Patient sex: M
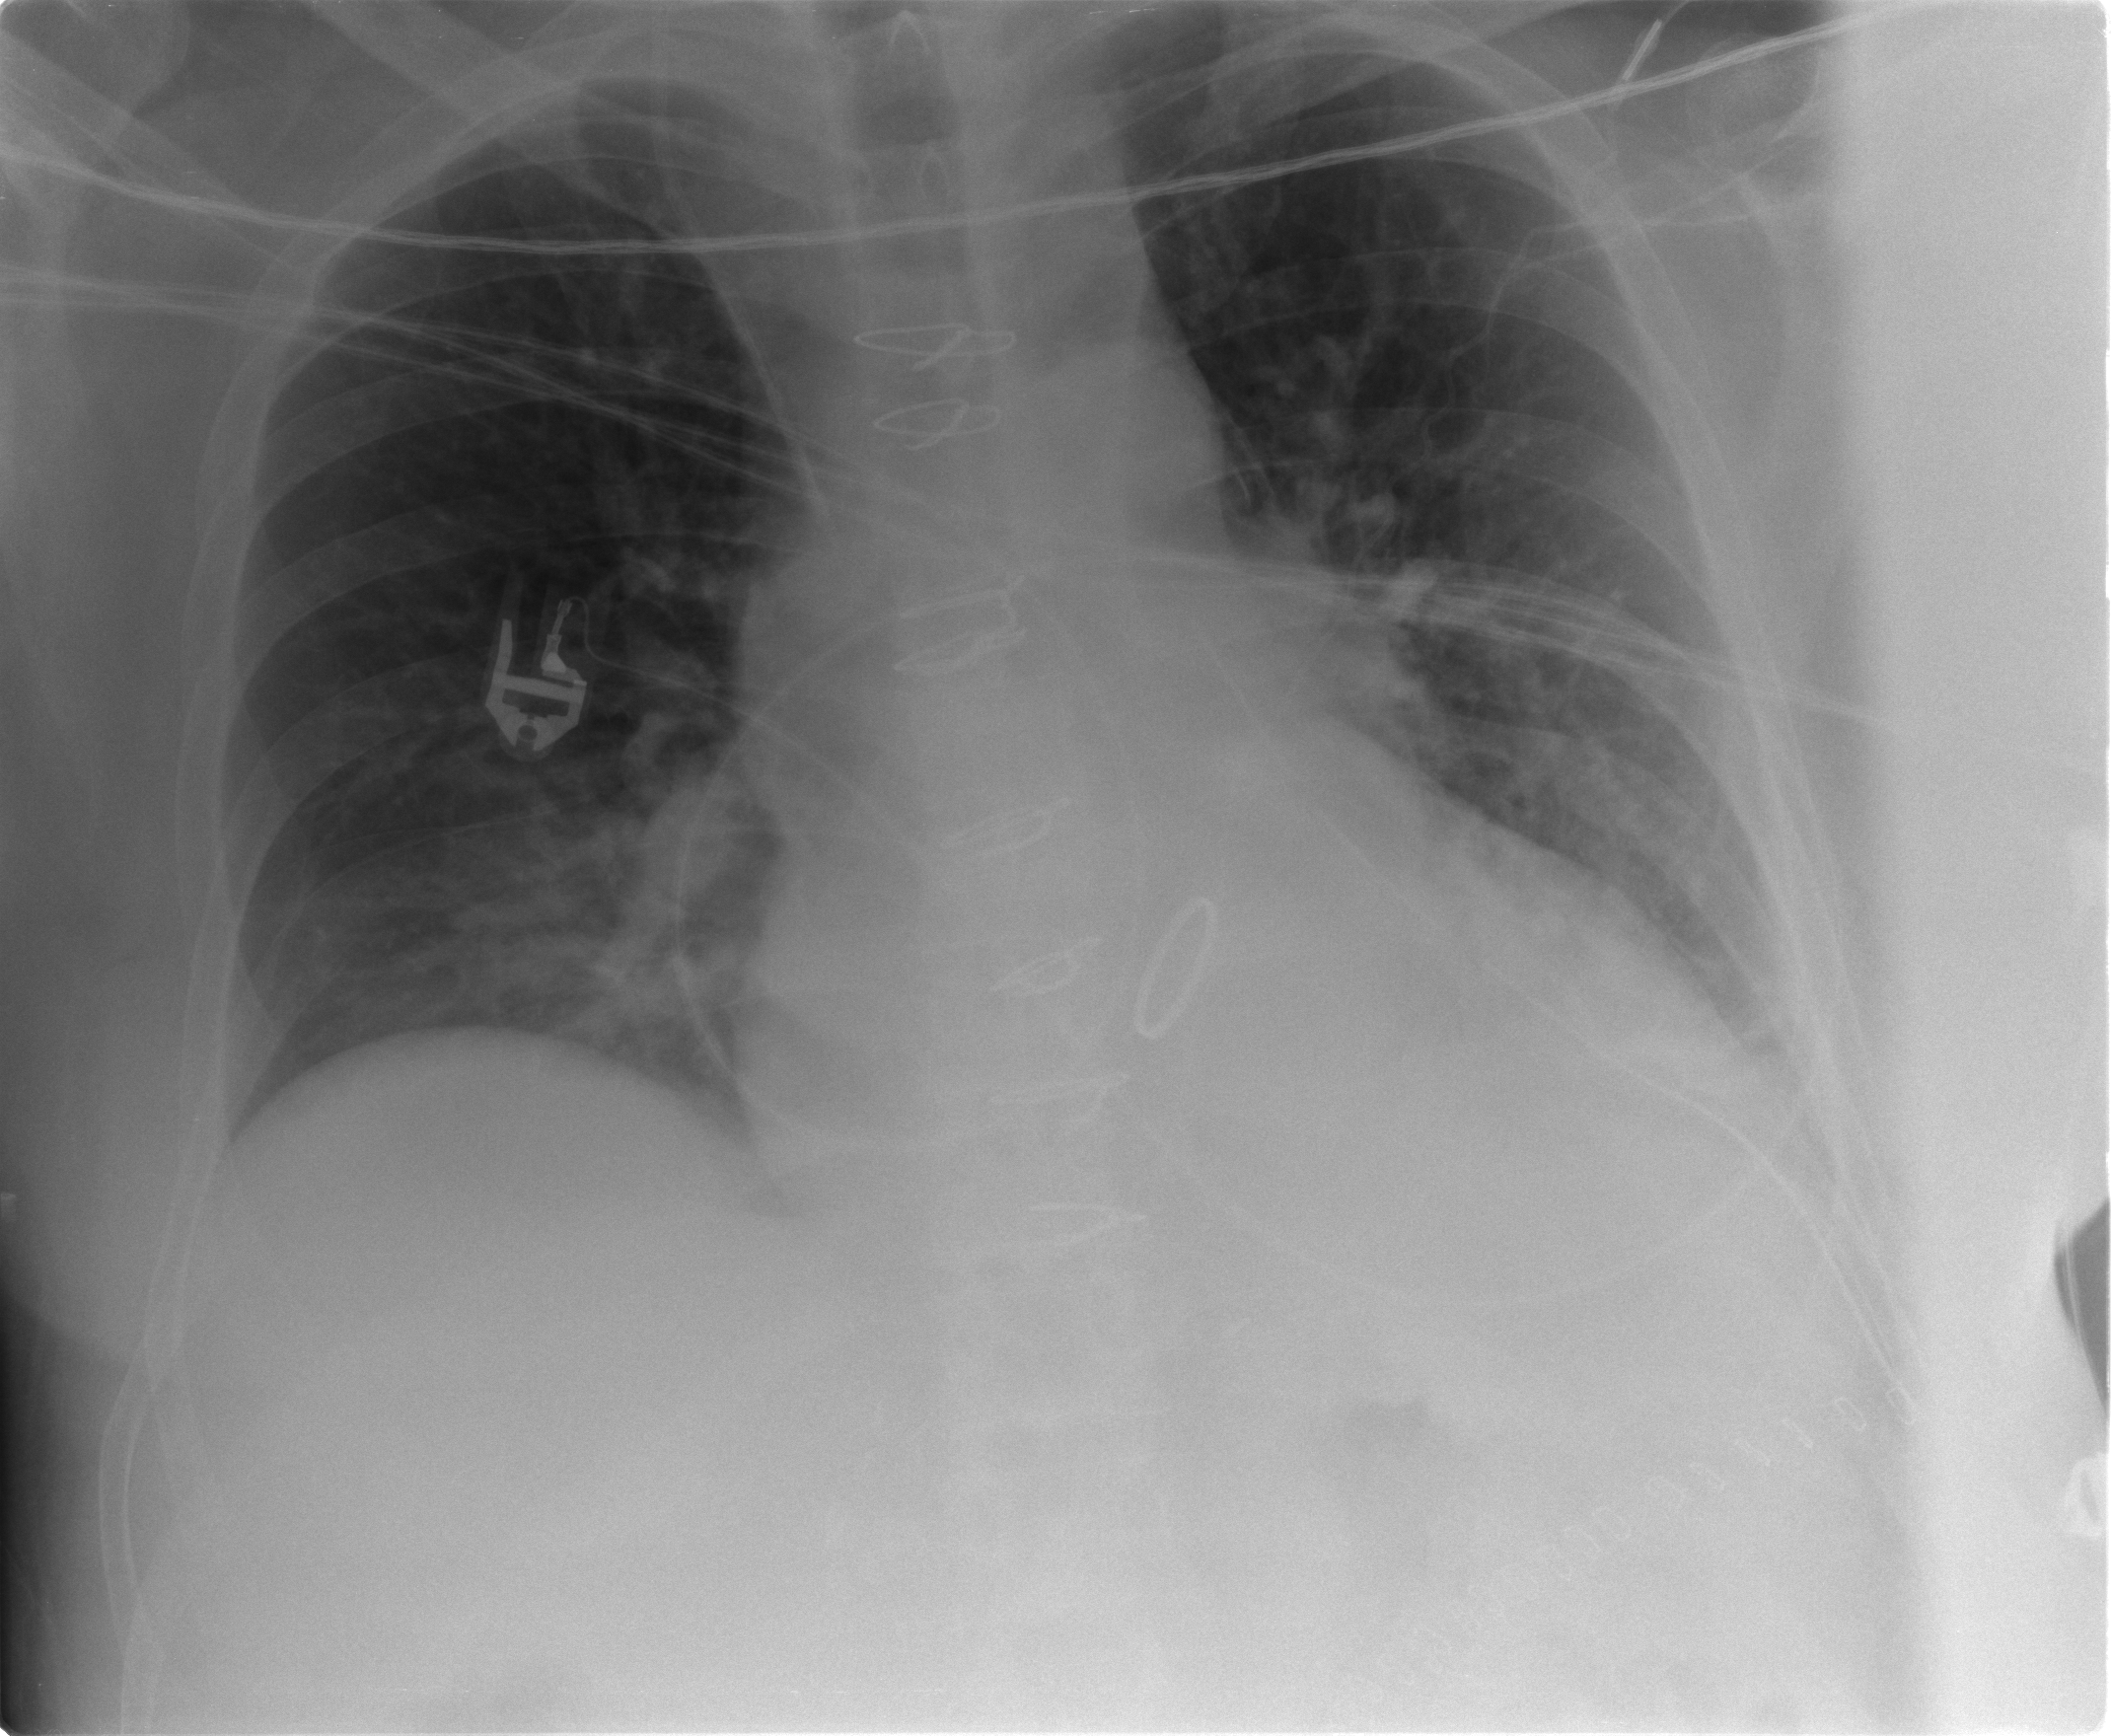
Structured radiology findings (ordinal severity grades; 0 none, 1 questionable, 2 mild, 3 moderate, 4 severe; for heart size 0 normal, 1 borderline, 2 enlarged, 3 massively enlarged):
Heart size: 2
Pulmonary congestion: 2
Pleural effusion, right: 0
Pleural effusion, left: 2
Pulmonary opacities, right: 0
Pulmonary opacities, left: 2
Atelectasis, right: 2
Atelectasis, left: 2